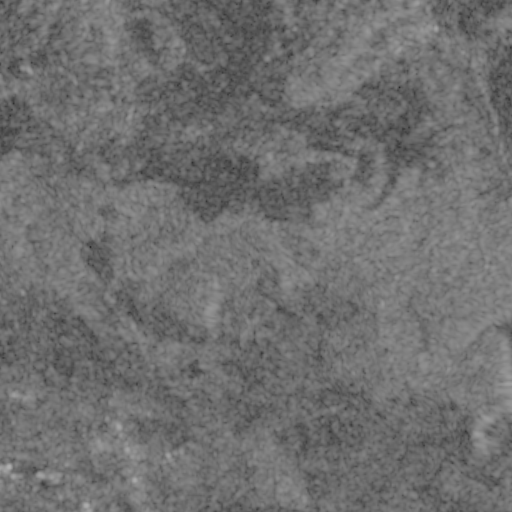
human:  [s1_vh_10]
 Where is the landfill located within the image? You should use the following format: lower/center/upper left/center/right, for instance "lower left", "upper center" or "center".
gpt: The landfill is located in the lower right of the image.
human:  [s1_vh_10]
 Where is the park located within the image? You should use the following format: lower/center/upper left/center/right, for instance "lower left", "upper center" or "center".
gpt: The park is located in the lower left of the image.
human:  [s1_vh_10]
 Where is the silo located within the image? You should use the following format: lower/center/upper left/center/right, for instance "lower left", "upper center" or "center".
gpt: The silo is located in the lower left of the image.
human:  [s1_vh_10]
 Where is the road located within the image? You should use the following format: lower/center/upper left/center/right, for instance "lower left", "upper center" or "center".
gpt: There is no road in the image.

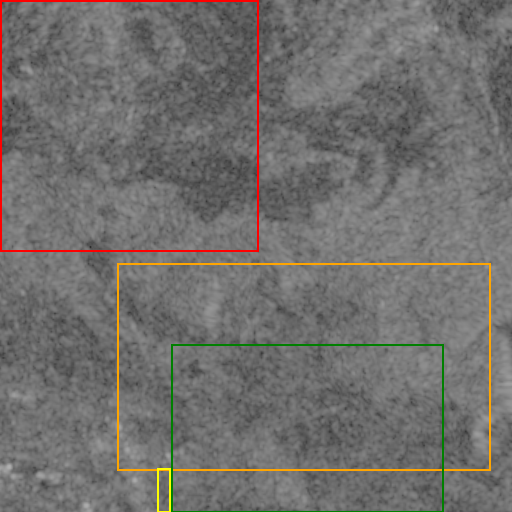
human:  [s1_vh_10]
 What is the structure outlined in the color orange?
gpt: The structure outlined in orange is a crop field.
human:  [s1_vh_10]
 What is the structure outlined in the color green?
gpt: The structure outlined in green is a landfill.
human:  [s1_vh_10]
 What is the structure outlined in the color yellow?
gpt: The structure outlined in yellow is a park.
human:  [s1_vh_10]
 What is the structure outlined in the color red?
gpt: The structure outlined in red is a quarry.
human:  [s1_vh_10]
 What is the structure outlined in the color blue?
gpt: There is no blue outline.